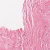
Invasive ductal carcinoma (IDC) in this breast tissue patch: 0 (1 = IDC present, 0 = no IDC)